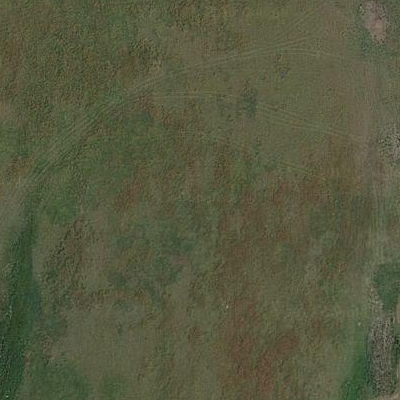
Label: Grass